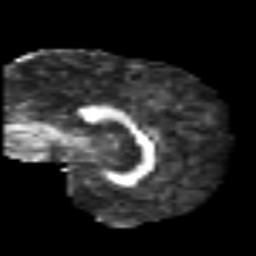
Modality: FA
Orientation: sagittal
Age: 49
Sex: male
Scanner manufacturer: siemens
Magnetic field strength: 3 T
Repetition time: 6.1 s
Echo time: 0.101 s